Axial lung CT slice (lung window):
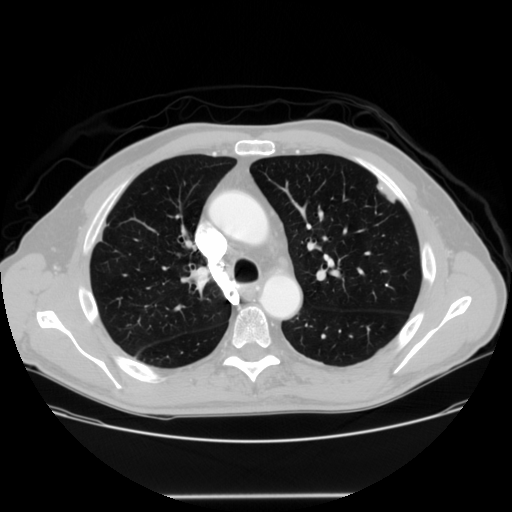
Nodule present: no